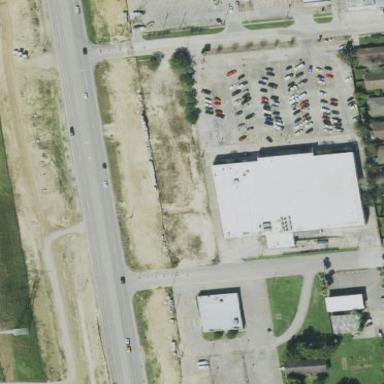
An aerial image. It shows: Supermarket building.